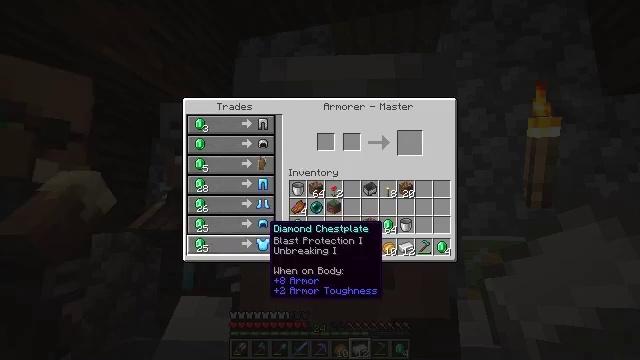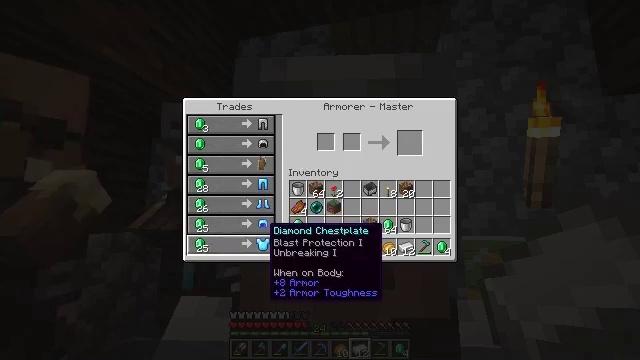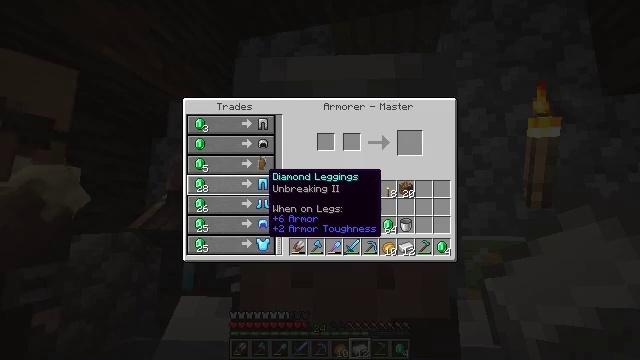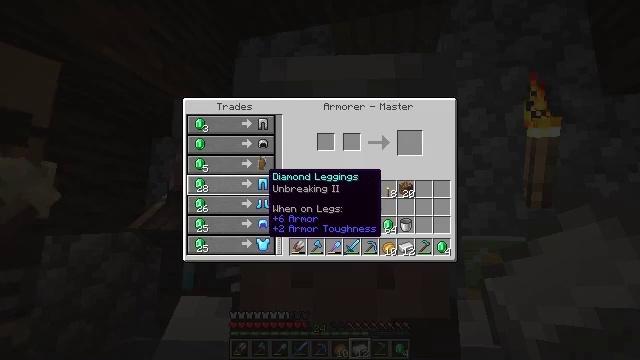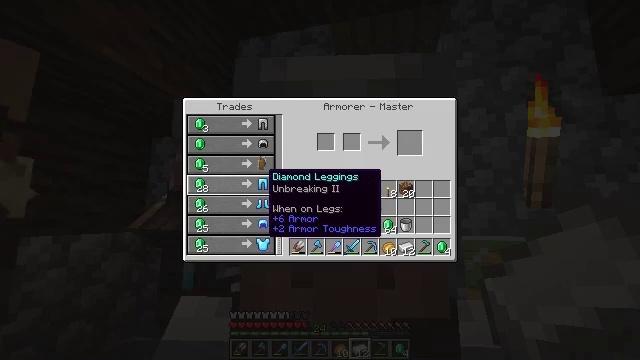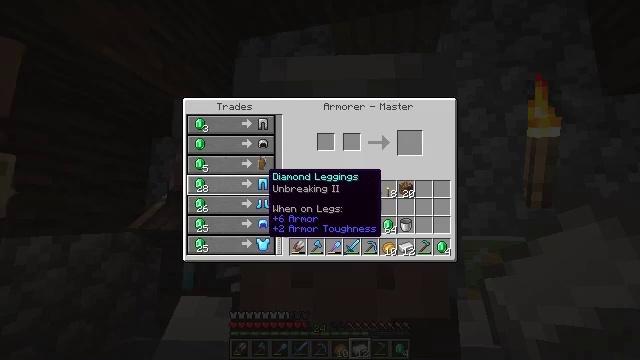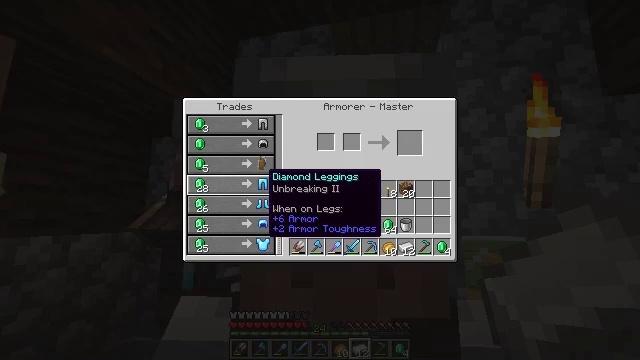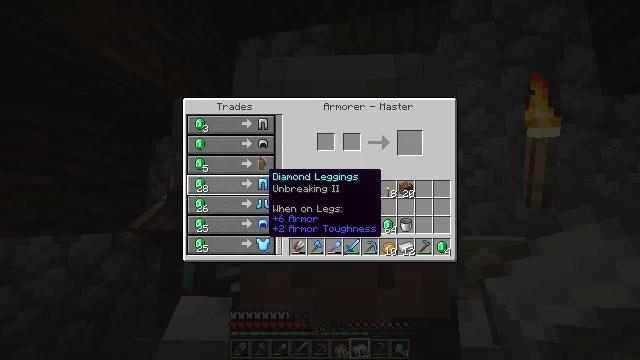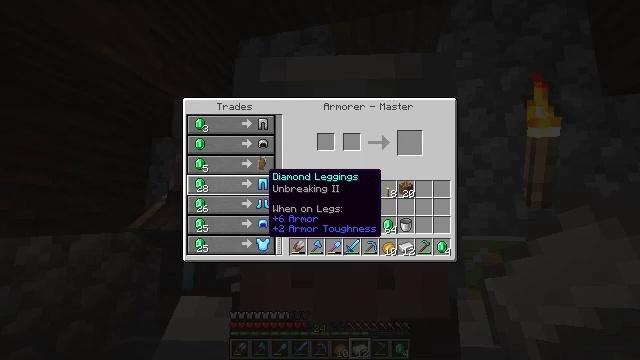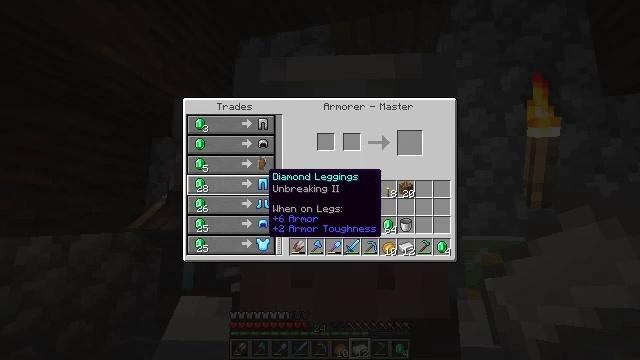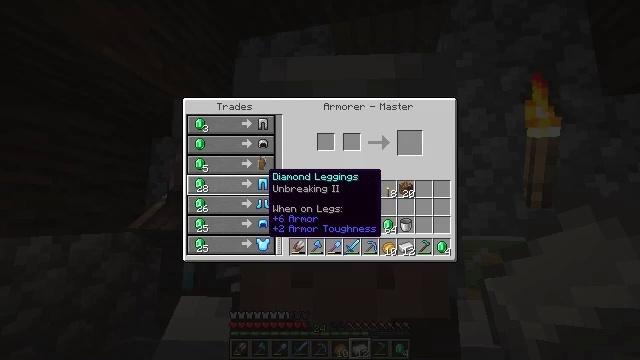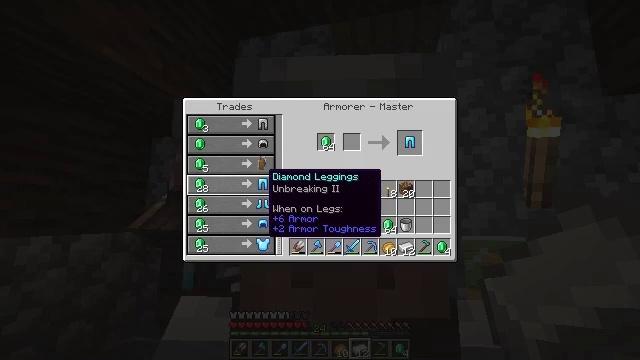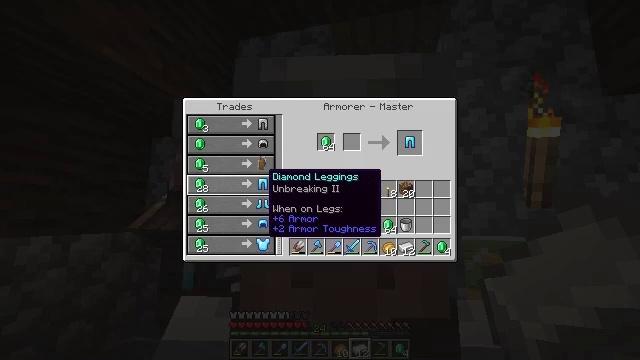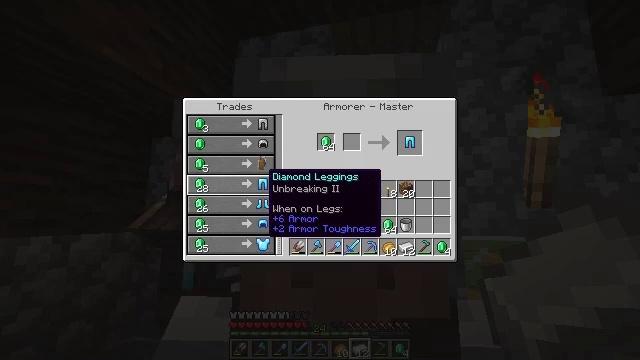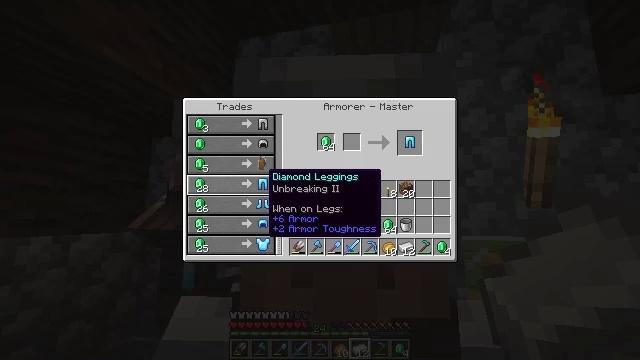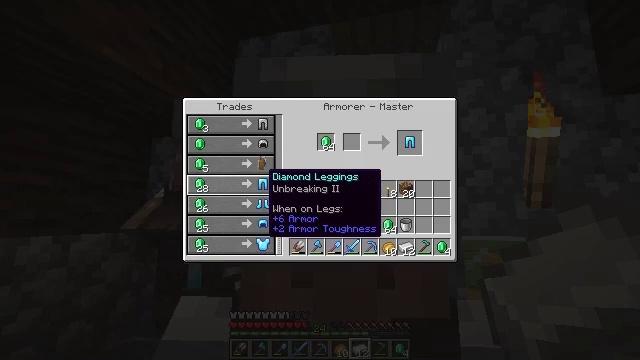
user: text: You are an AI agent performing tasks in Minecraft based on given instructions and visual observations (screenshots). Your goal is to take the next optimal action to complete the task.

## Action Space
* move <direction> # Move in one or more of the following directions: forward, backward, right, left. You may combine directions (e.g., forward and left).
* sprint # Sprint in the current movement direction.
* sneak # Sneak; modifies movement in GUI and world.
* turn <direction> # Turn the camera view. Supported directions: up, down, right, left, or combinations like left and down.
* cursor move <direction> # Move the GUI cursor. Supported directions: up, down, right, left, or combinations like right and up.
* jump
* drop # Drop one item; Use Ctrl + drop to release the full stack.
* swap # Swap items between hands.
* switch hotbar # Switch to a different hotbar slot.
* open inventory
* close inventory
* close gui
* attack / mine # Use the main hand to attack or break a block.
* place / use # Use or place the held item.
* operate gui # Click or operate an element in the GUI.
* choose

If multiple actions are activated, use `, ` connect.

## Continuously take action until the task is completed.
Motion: motion action
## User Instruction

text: Use the crafting table and diamonds to craft diamond leggings.
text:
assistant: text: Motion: open gui
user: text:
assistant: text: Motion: cursor move up
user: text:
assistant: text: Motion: no_op
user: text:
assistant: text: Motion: no_op
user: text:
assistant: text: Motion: no_op
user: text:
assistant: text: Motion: no_op
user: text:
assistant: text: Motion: no_op
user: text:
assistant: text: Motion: no_op
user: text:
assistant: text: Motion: no_op
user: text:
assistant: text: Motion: no_op
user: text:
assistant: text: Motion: operate gui
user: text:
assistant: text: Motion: operate gui
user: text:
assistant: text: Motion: operate gui
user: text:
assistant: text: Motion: no_op
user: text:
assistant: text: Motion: no_op
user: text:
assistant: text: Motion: no_op
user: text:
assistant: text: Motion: no_op
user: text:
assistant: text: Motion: no_op
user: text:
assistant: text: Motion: no_op
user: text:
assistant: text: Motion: no_op
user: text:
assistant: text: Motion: cursor move right
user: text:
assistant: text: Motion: cursor move right and up
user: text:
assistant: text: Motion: cursor move right and up
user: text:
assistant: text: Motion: no_op
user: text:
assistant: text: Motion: no_op
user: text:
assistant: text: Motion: no_op
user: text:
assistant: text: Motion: cursor move right
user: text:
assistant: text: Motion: no_op
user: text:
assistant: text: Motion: no_op
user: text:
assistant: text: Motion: no_op